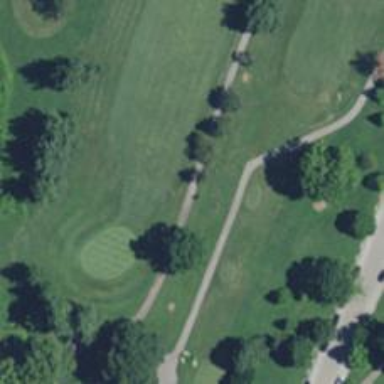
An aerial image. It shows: Service road designated as golf cart path.